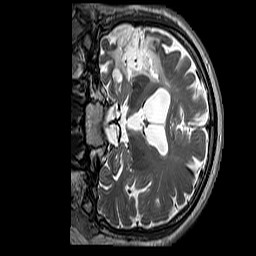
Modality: T2w
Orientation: coronal
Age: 71
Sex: male
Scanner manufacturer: siemens
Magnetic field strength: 3 T
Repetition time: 3.2 s
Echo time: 0.212 s